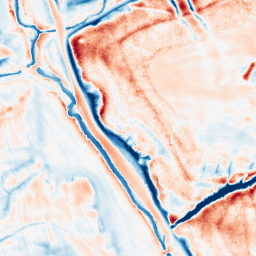
Category: classical
Decomposition family: uniform
Decomposition parameters: size: 20
Upsampling method: regularized
Upsampling parameters: scale: 4
lambda_reg: 0.001
Upsampling scale: 4